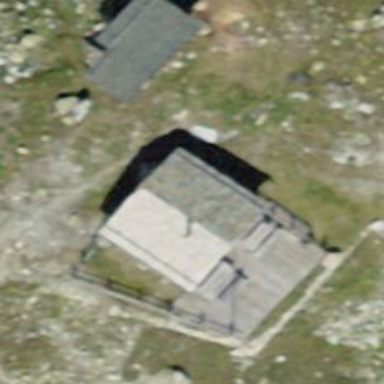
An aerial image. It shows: Shelter with information guidepost.